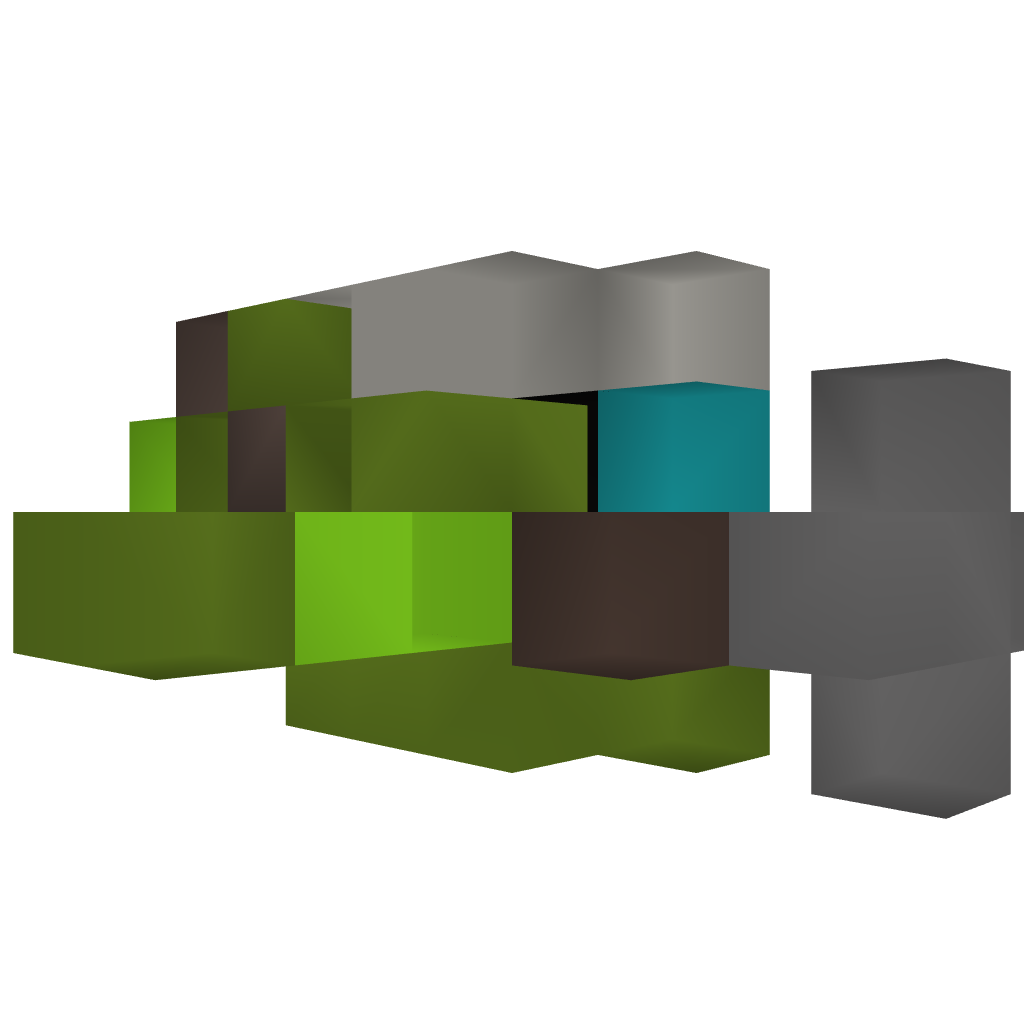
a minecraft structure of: Fighter Kn 181 A